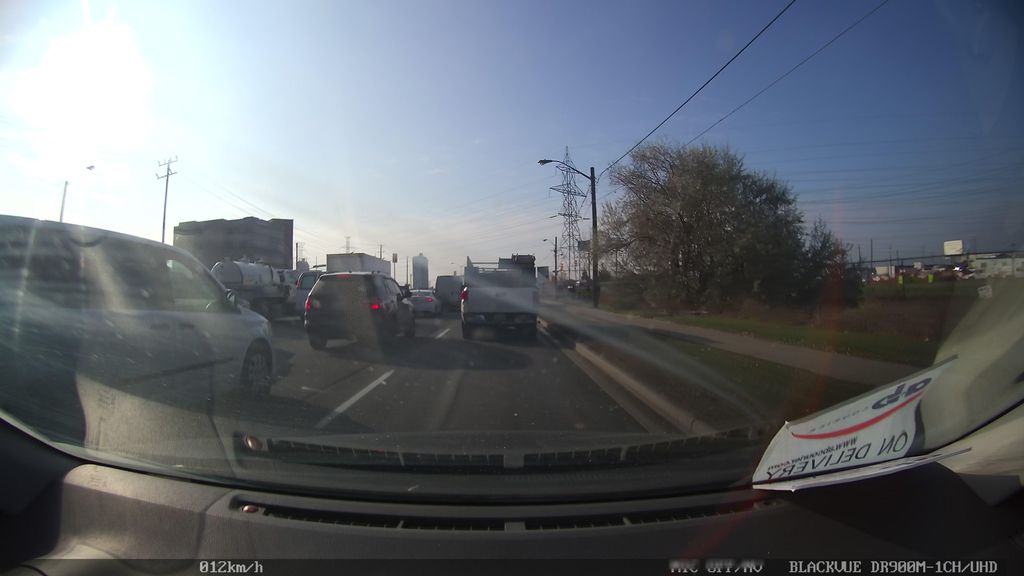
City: toronto